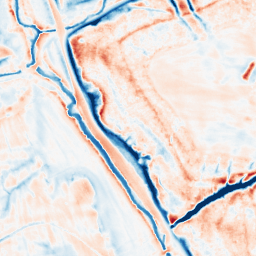
Category: multiscale
Decomposition family: dog_multiscale
Decomposition parameters: sigma_ratio: 1.6
n_scales: 5
base_sigma: 0.5
Upsampling method: sinc_blackman
Upsampling parameters: scale: 2
kernel_size: 16
Upsampling scale: 2